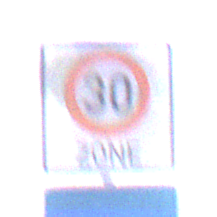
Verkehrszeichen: BeginnZone30
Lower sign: Sackgasse
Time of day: MorningAfternoon
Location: Outdoor (Nature)
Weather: Clear
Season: NotSpecified
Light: Natural